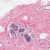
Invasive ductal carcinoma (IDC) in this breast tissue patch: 0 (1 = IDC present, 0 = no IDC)